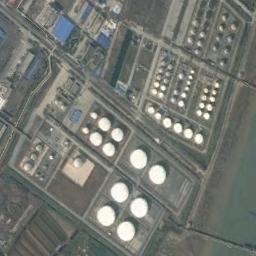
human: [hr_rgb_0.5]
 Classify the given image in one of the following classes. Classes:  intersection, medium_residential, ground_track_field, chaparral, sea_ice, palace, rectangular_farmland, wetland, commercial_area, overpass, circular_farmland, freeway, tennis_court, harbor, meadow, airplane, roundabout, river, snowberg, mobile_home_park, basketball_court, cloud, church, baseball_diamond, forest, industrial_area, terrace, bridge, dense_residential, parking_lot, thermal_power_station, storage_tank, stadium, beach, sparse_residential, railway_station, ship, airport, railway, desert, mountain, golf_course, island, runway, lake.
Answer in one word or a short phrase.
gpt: storage_tank